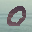
Label: 0